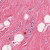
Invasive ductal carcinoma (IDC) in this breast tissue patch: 0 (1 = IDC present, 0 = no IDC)